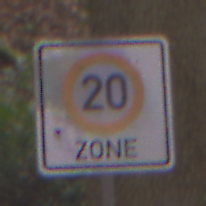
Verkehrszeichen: BeginnZone20
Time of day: Midday
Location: Outdoor (Nature)
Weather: Overcast
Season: Autumn
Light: Natural